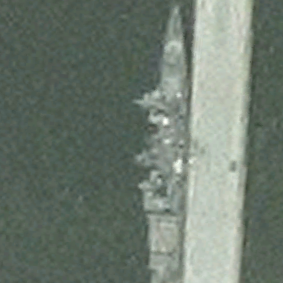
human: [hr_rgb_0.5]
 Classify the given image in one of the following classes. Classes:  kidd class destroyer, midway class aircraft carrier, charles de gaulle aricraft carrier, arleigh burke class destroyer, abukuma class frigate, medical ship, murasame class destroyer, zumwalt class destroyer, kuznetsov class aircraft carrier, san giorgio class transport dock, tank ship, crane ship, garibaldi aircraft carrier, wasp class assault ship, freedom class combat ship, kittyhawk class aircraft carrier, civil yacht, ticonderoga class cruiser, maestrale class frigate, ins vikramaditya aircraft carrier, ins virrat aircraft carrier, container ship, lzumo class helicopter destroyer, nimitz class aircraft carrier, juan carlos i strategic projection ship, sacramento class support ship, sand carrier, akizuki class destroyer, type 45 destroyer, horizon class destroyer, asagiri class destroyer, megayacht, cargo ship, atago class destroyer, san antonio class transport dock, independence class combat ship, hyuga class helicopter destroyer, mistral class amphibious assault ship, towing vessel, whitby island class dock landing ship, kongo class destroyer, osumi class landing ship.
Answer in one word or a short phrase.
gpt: Ticonderoga class cruiser